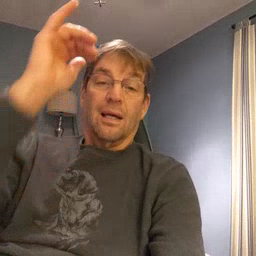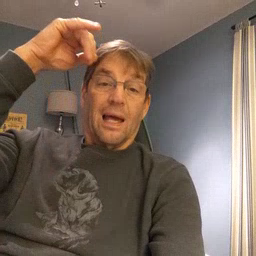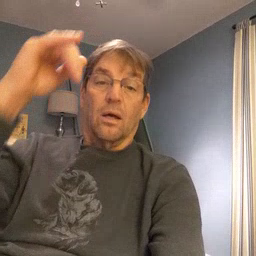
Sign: cow